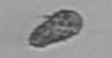
Label: Pseudochattonella_farcimen